Field crop: maize
Growth stage: 2
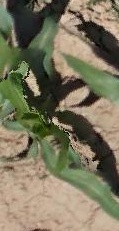
Species: maize